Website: lowes
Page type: billing-address
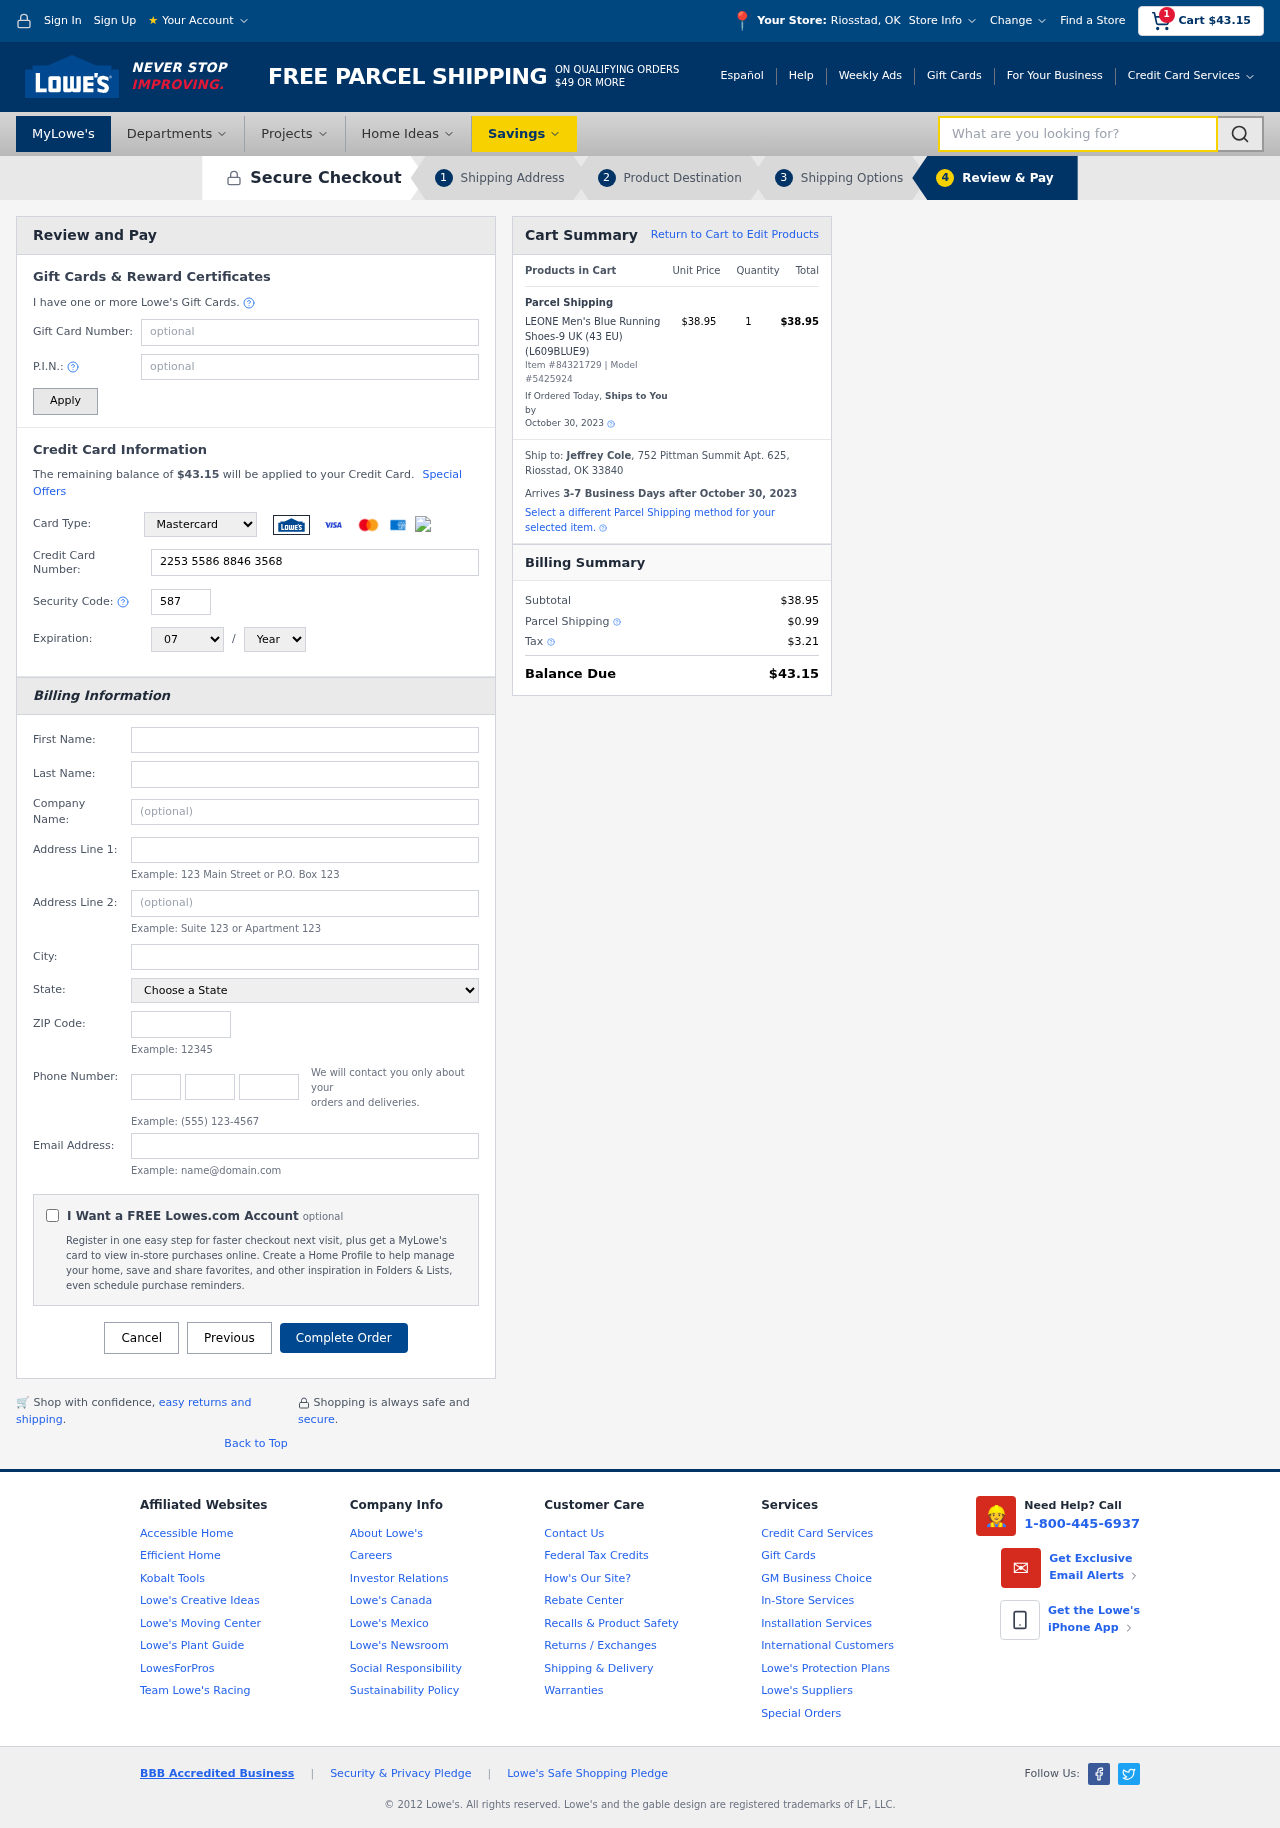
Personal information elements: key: PII_CARD_CVV
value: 587
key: PII_CARD_EXPIRY_MONTH
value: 07
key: PII_CARD_EXPIRY_YEAR
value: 28
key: PII_CARD_NUMBER
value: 2253 5586 8846 3568
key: PII_CARD_TYPE
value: Mastercard
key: PII_CITY
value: Riosstad
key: PII_CITY_STATE
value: Riosstad, OK
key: PII_COMPANY
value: Wong-Aguilar
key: PII_EMAIL
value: jeffrey.cole@hotmail.com
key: PII_FIRSTNAME
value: Jeffrey
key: PII_FULLNAME
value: Jeffrey Cole
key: PII_LASTNAME
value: Cole
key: PII_PHONE_AREA
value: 339
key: PII_PHONE_PREFIX
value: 925
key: PII_PHONE_SUFFIX
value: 8556
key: PII_POSTCODE
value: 33840
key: PII_STATE
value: Oklahoma
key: PII_STREET
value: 752 Pittman Summit Apt. 625
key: PII_STREET2
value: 5227 Mark Villages Suite 137
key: PII_CITY_STATE_ZIP
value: Riosstad, OK 33840
Product elements: key: PRODUCT1_NAME
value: LEONE Men's Blue Running Shoes-9 UK (43 EU) (L609BLUE9)
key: PRODUCT1_PRICE
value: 38.95
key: PRODUCT1_QUANTITY
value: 1
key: PRODUCT_ITEM_NUMBER
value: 84321729
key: PRODUCT_MODEL_NUMBER
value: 5425924
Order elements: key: ORDER_SUBTOTAL
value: $43.15
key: ORDER_TOTAL
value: $43.15
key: ORDER_SHIPPING_DATE
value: October 30, 2023
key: ORDER_SUBTOTAL
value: $38.95
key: ORDER_DELIVERY_DATE
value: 3-7 Business Days after October 30, 2023
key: ORDER_SHIPPING_DATE2
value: October 30, 2023
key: ORDER_SUBTOTAL2
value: $38.95
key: ORDER_SHIPPING_COST
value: $0.99
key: ORDER_TAX
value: $3.21
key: ORDER_TOTAL2
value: $43.15
Search elements: key: HEADER_SEARCH
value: What are you looking for?